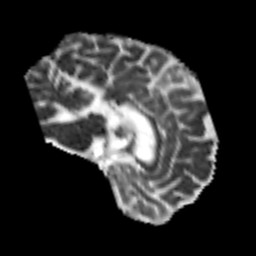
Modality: MD
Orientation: sagittal
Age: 58
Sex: male
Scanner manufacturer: siemens
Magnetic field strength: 3 T
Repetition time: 7.3 s
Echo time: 0.087 s